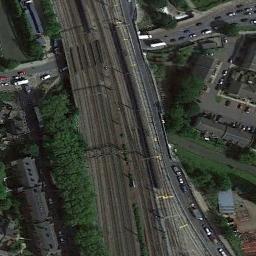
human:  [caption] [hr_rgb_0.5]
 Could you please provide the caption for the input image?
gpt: There is a train passing by in the picture .

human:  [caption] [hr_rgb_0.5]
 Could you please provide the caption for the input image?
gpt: These railways are flanked by some buildings and a road is under the railways .

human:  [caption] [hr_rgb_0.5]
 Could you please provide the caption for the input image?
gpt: There are many cars on the road beside the railway .

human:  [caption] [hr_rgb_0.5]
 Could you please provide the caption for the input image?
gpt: The railway is next to some trees and houses .

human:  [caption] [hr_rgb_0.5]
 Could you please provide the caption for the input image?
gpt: There are some buildings and green trees beside the railway .